Question: This is the code for 'Pet':
'''
function Pet() {
this.vitals = new Vitals();
}
function Vitals() {
this.hunger = 5;
this.thirst = 0;
this.emotions = {
happy: true,
sad: true
}
}
'''
Below is the calling and so forth:
'''
$(document).ready(function () {
var pet = new Pet();
console.log(pet);
pet.vitals.emotions.happy = false;
console.log(pet);
});
'''
This is what I get from the console:

Why is 'happy' 'false' in both readouts, and not just the second one?
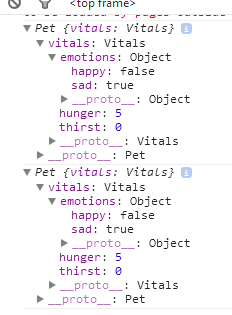
Answer: Probably because 'console.log' can update data already printed if the underlying object reference is updated afterwards. Try to create another reference called 'pet2' to see the trick.
By the way, you should to check <URL>.